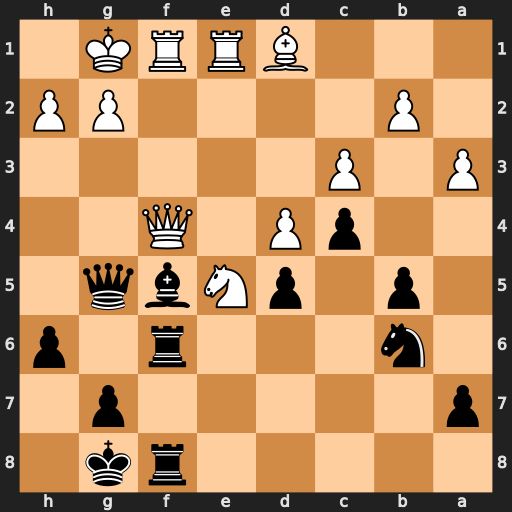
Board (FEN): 5rk1/p5p1/1n3r1p/1p1pNbq1/2pP1Q2/P1P5/1P4PP/3BRRK1
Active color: b
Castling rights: -
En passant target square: -
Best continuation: Bd3 Nxd3 Rxf4 Nxf4 Rxf4